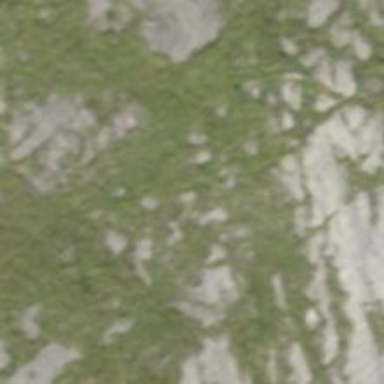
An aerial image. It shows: Cliff in nature.